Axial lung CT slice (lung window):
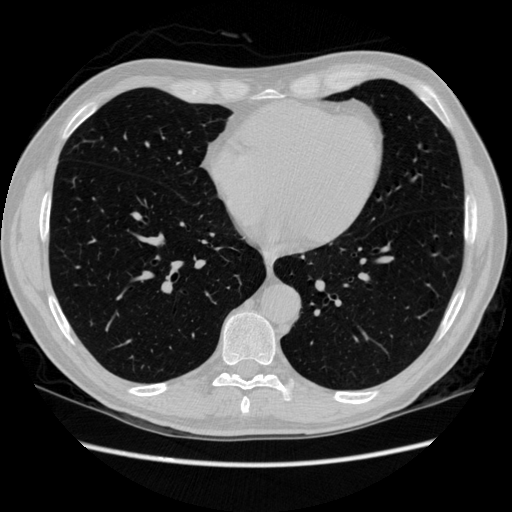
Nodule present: no